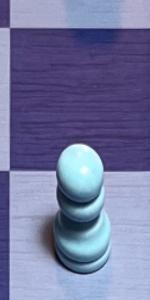
Label: Pawn_White